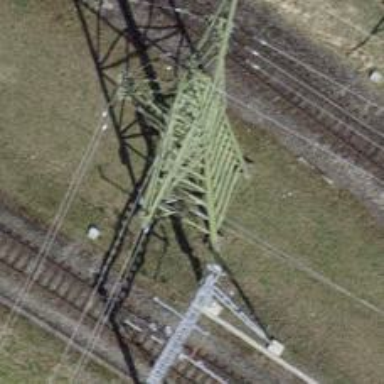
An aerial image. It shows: Power line in the image.